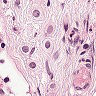
Metastatic tissue present: yes